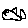
Label: fish